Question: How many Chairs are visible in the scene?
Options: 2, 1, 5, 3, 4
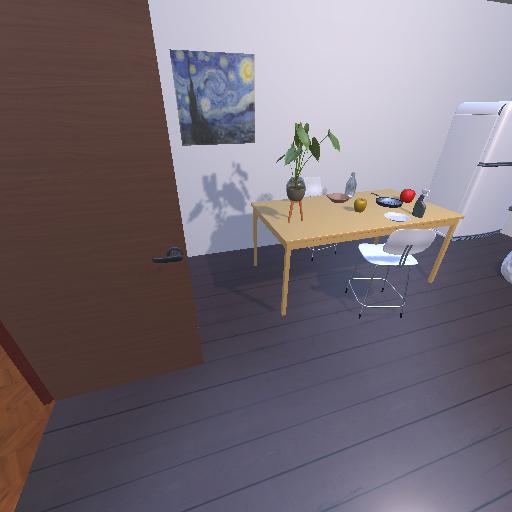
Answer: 2